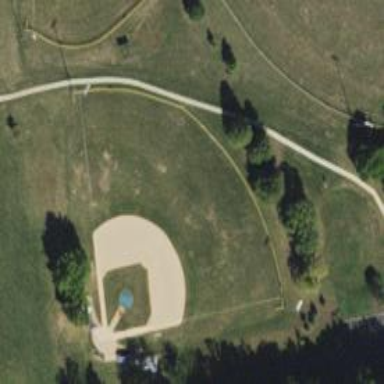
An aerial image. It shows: Baseball pitch for leisure land.